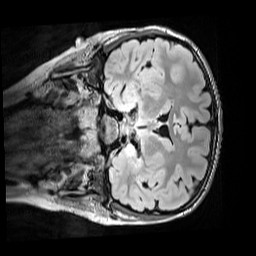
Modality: FLAIR
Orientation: coronal
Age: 10
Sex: male
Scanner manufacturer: siemens
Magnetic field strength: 3 T
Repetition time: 5 s
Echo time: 0.388 s